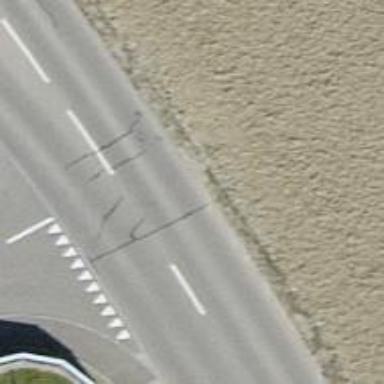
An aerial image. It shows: Bus stop equipped with public transport stop position.